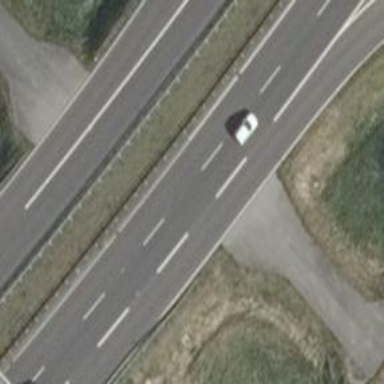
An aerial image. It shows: Motorway junction.